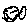
Label: smiley face